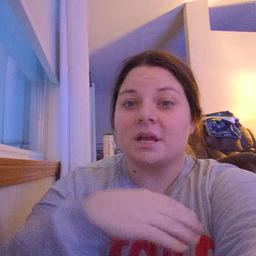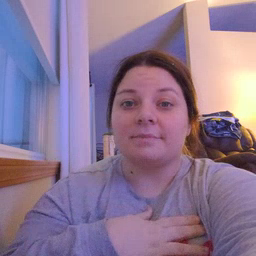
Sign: elephant